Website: lowes
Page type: stored-credit-cards
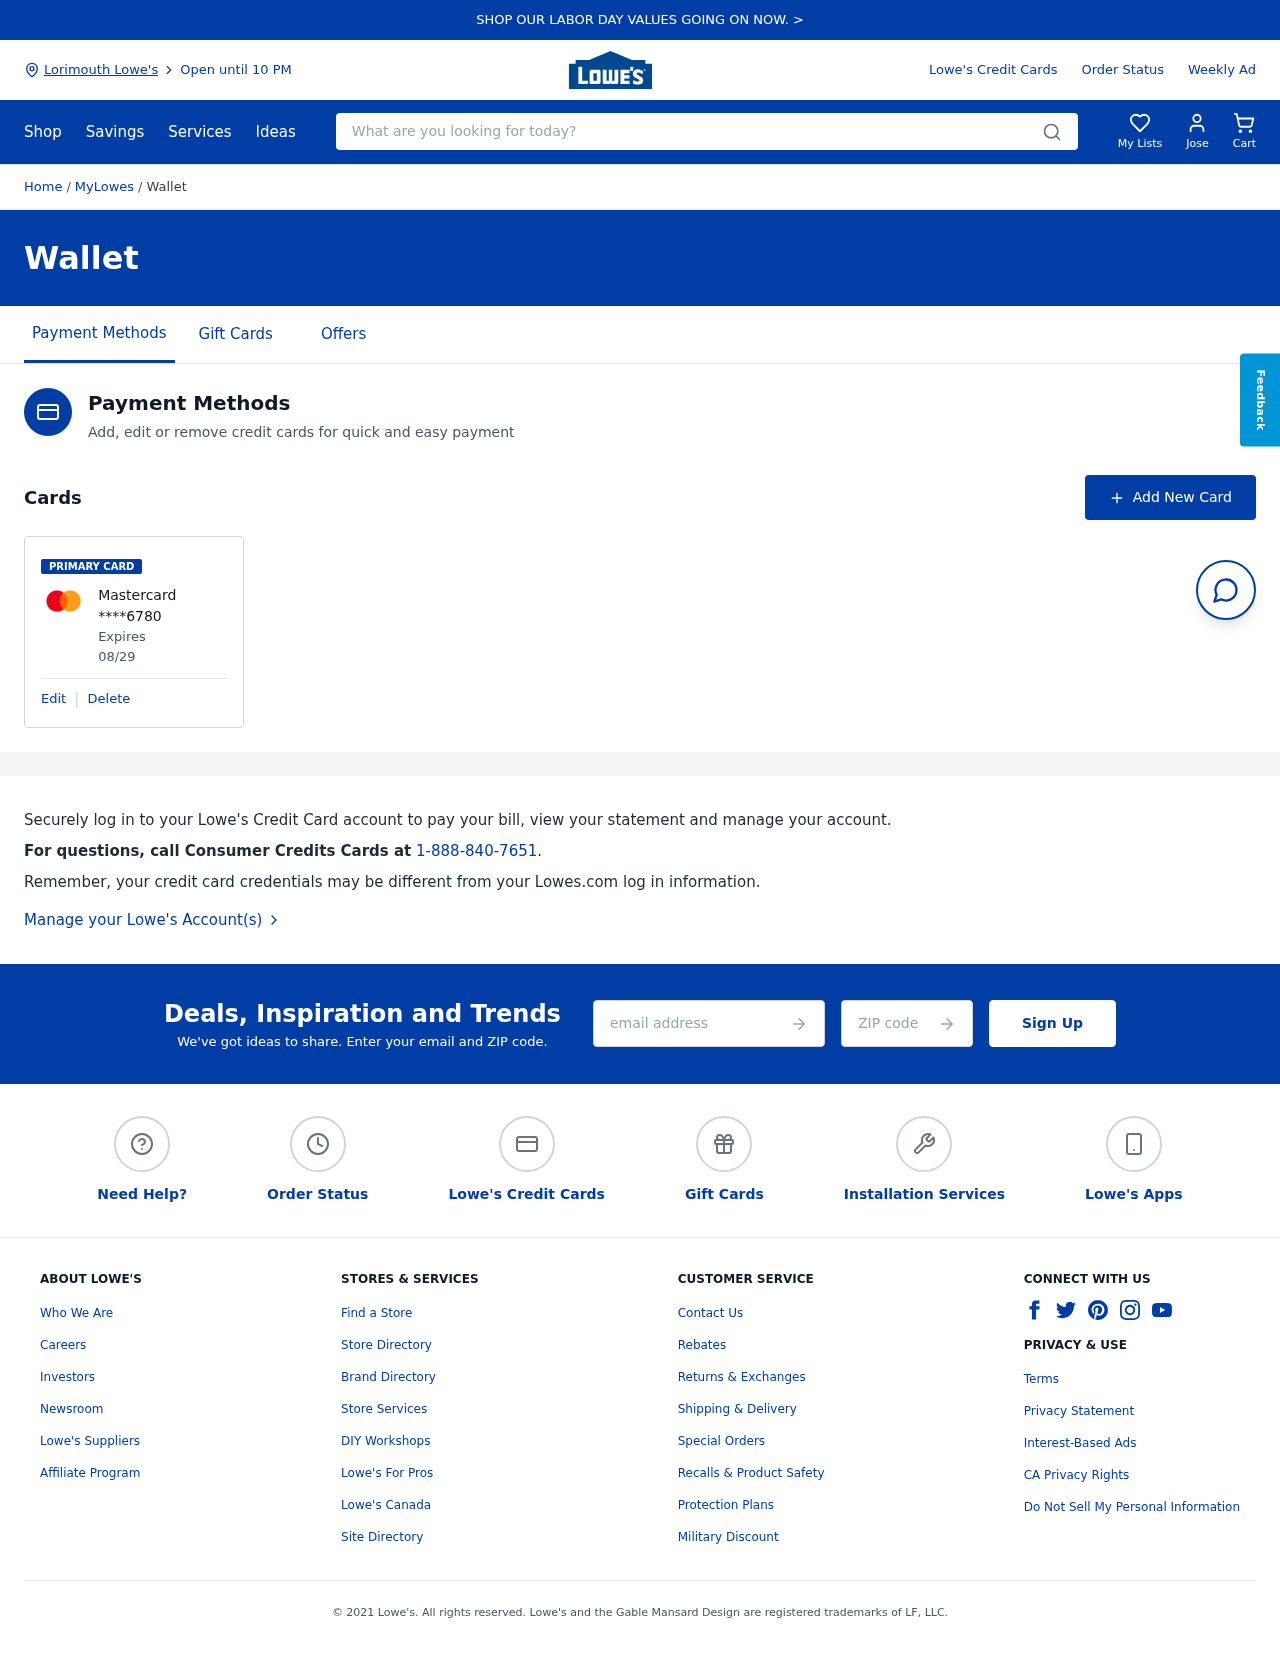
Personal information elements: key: PII_CARD_EXPIRY
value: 08/29
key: PII_CARD_LAST4
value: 6780
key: PII_CARD_TYPE
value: Mastercard
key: PII_CITY
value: Lorimouth Lowe's
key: PII_EMAIL
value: jose.gonzalez@yahoo.com
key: PII_FIRSTNAME
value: Jose
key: PII_POSTCODE
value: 08089
Search elements: key: HEADER_SEARCH
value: What are you looking for today?